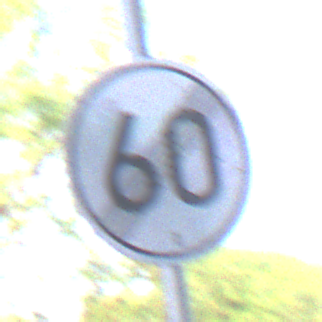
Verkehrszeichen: EndeGeschwindigkeit60
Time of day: Midday
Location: Roofed (Underpass)
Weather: Clear
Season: NotSpecified
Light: Natural